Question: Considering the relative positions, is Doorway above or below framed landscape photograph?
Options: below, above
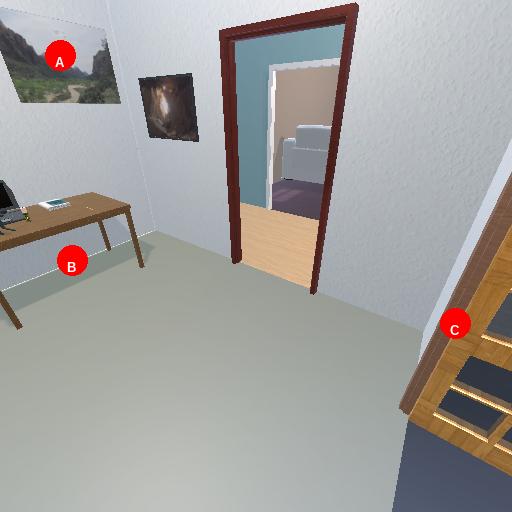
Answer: below